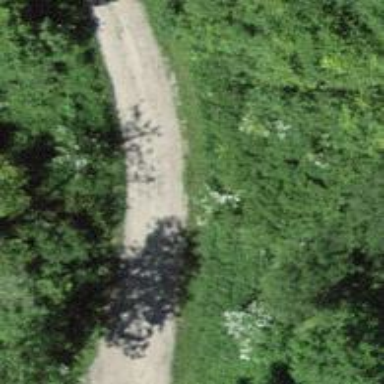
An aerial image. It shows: Gravel track with grade2 quality.